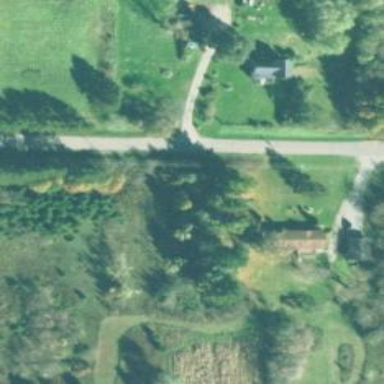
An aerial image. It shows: Unclassified road.